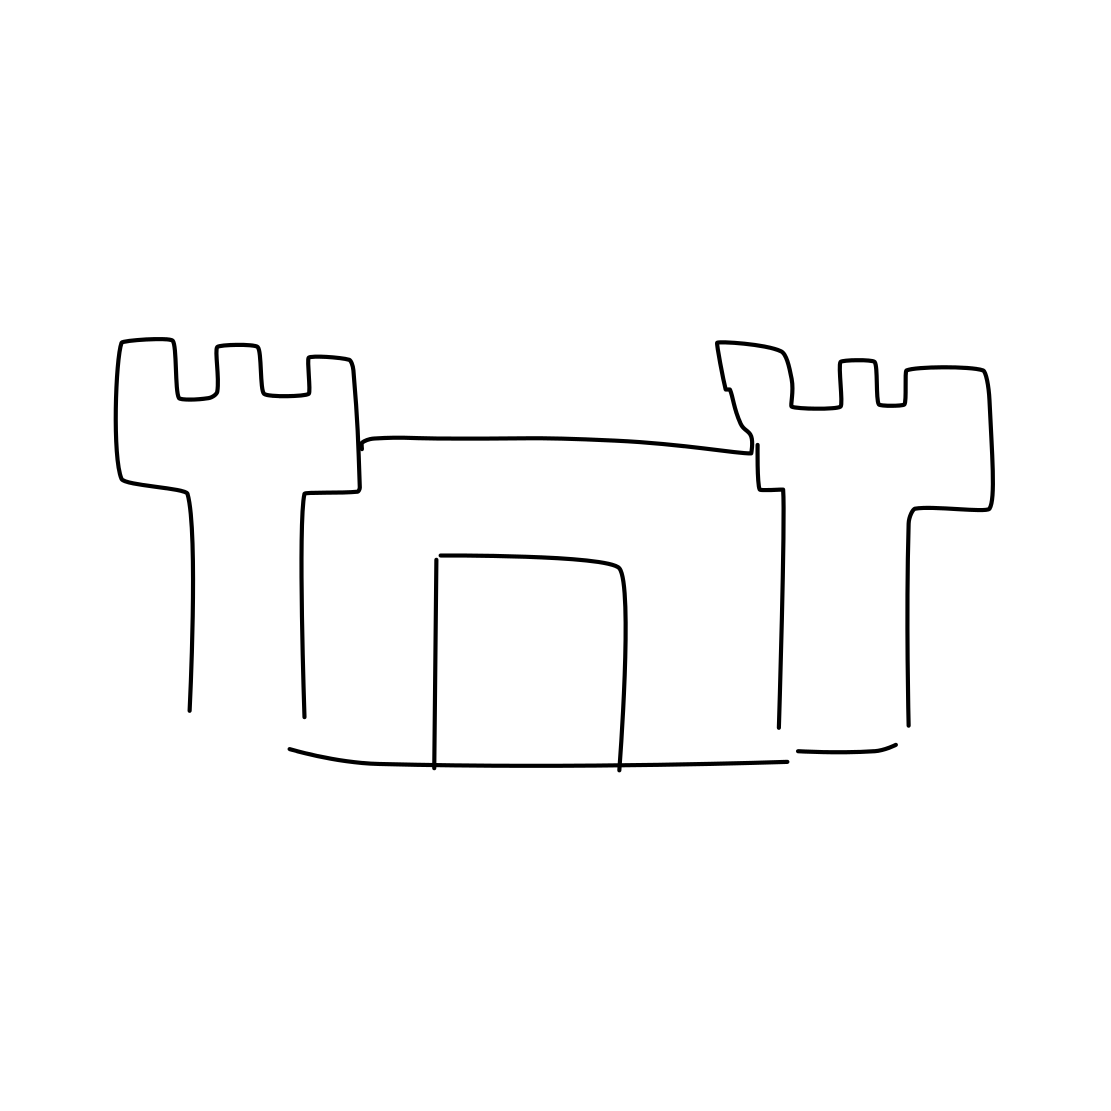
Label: castle